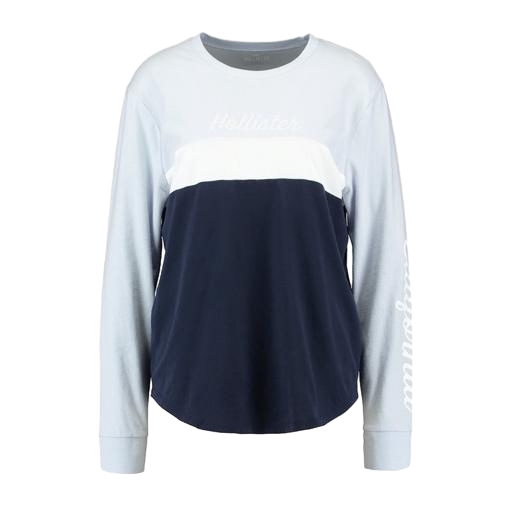
long sleeve tee, longsleeve t-shirt, blue iconic women's long-sleeved t-shirt, white background